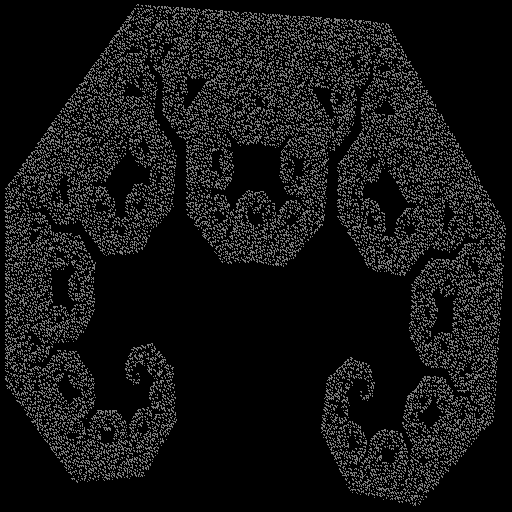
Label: c_curve